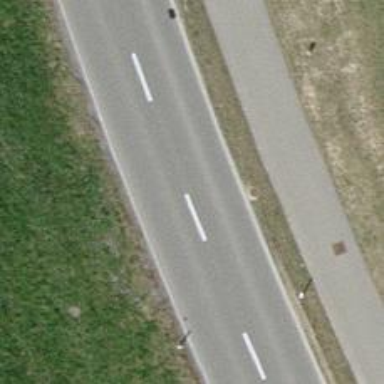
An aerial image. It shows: Tertiary road with asphalt surface. There is separate sidewalk along the road.